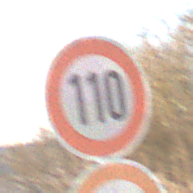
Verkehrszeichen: Geschwindigkeit110
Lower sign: UeberholverbotKraftfahrzeuge
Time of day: MorningAfternoon
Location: Outdoor (Nature)
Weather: PartlyCloudy
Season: NotSpecified
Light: Natural